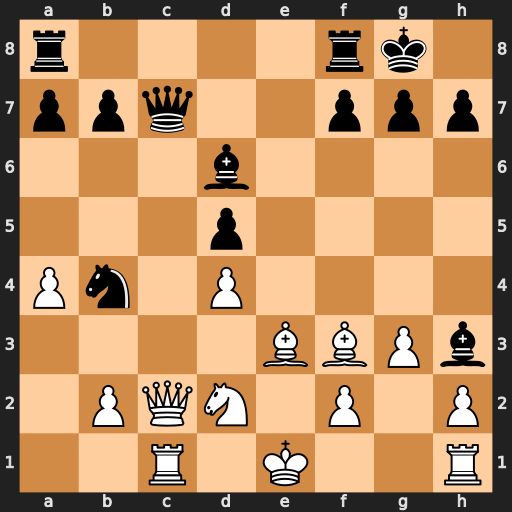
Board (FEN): r4rk1/ppq2ppp/3b4/3p4/Pn1P4/4BBPb/1PQN1P1P/2R1K2R
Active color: w
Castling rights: K
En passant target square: -
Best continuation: Qxc7 Bxc7 Rxc7